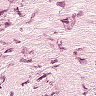
Metastatic tissue present: no